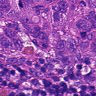
Metastatic tissue present: yes